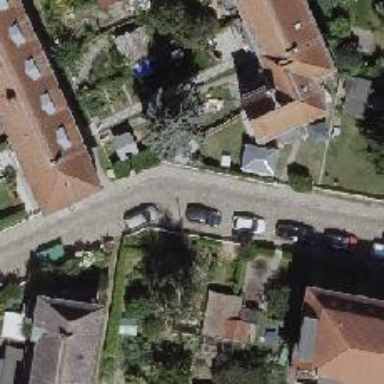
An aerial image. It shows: Residential road.